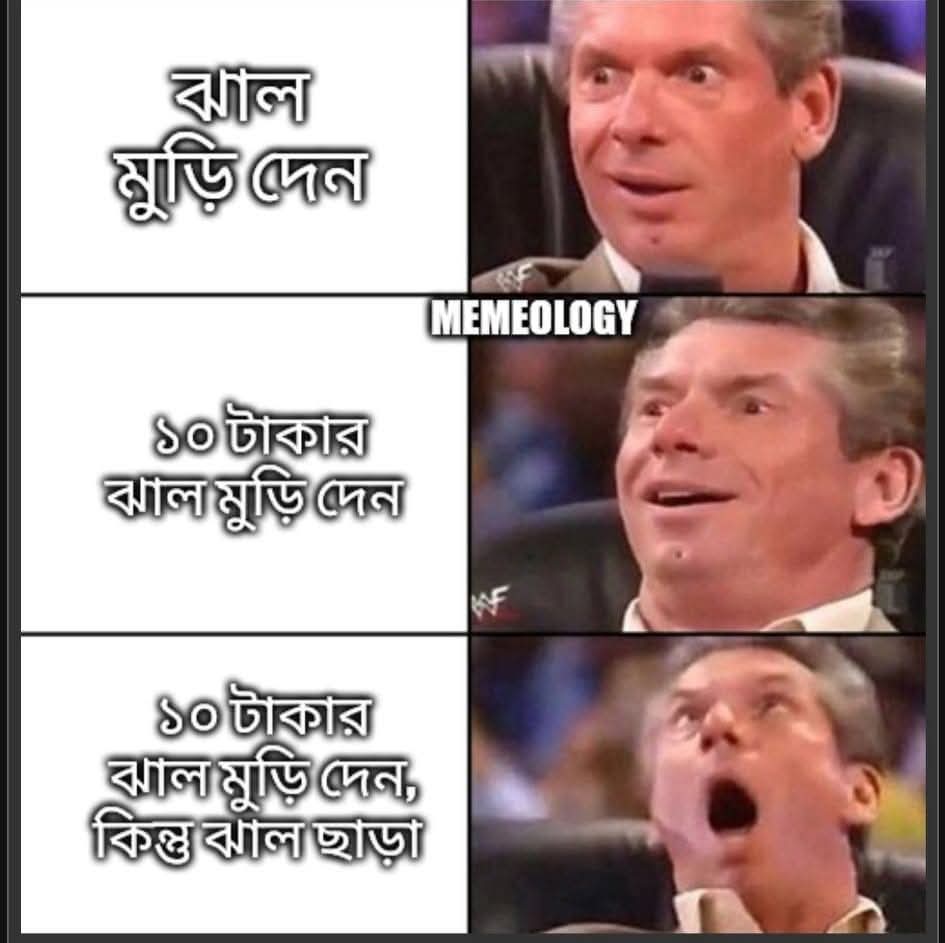
Text: ঝাল মুড়ি দেন ১০ টাকার ঝাল মুড়ি দেন ১০ টাকার ঝাল মুড়ি দেন, কিন্তু ঝাল ছাড়া
Label: Non Hate